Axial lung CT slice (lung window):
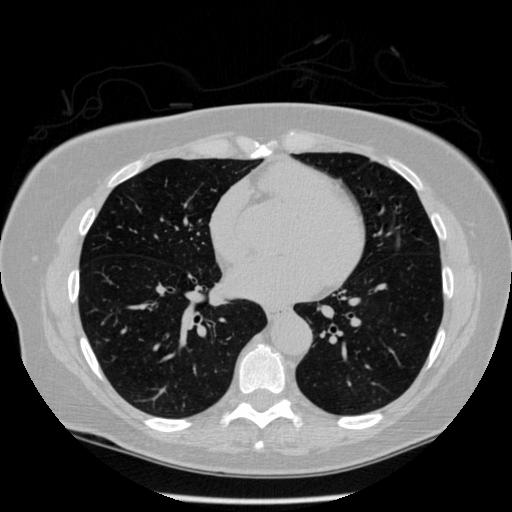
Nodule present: no